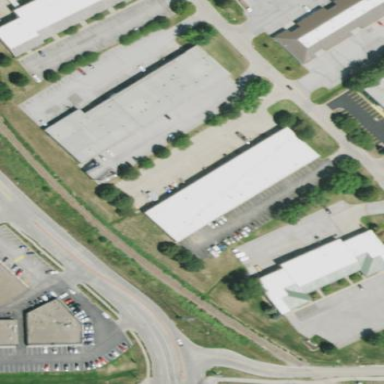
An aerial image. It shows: Industrial building.